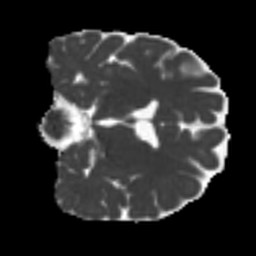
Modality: MD
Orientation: coronal
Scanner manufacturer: siemens
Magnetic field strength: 3 T
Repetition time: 4 s
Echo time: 0.0594 s